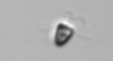
Label: Pyramimonas